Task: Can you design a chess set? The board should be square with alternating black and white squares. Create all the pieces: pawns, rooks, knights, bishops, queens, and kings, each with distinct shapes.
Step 3107:
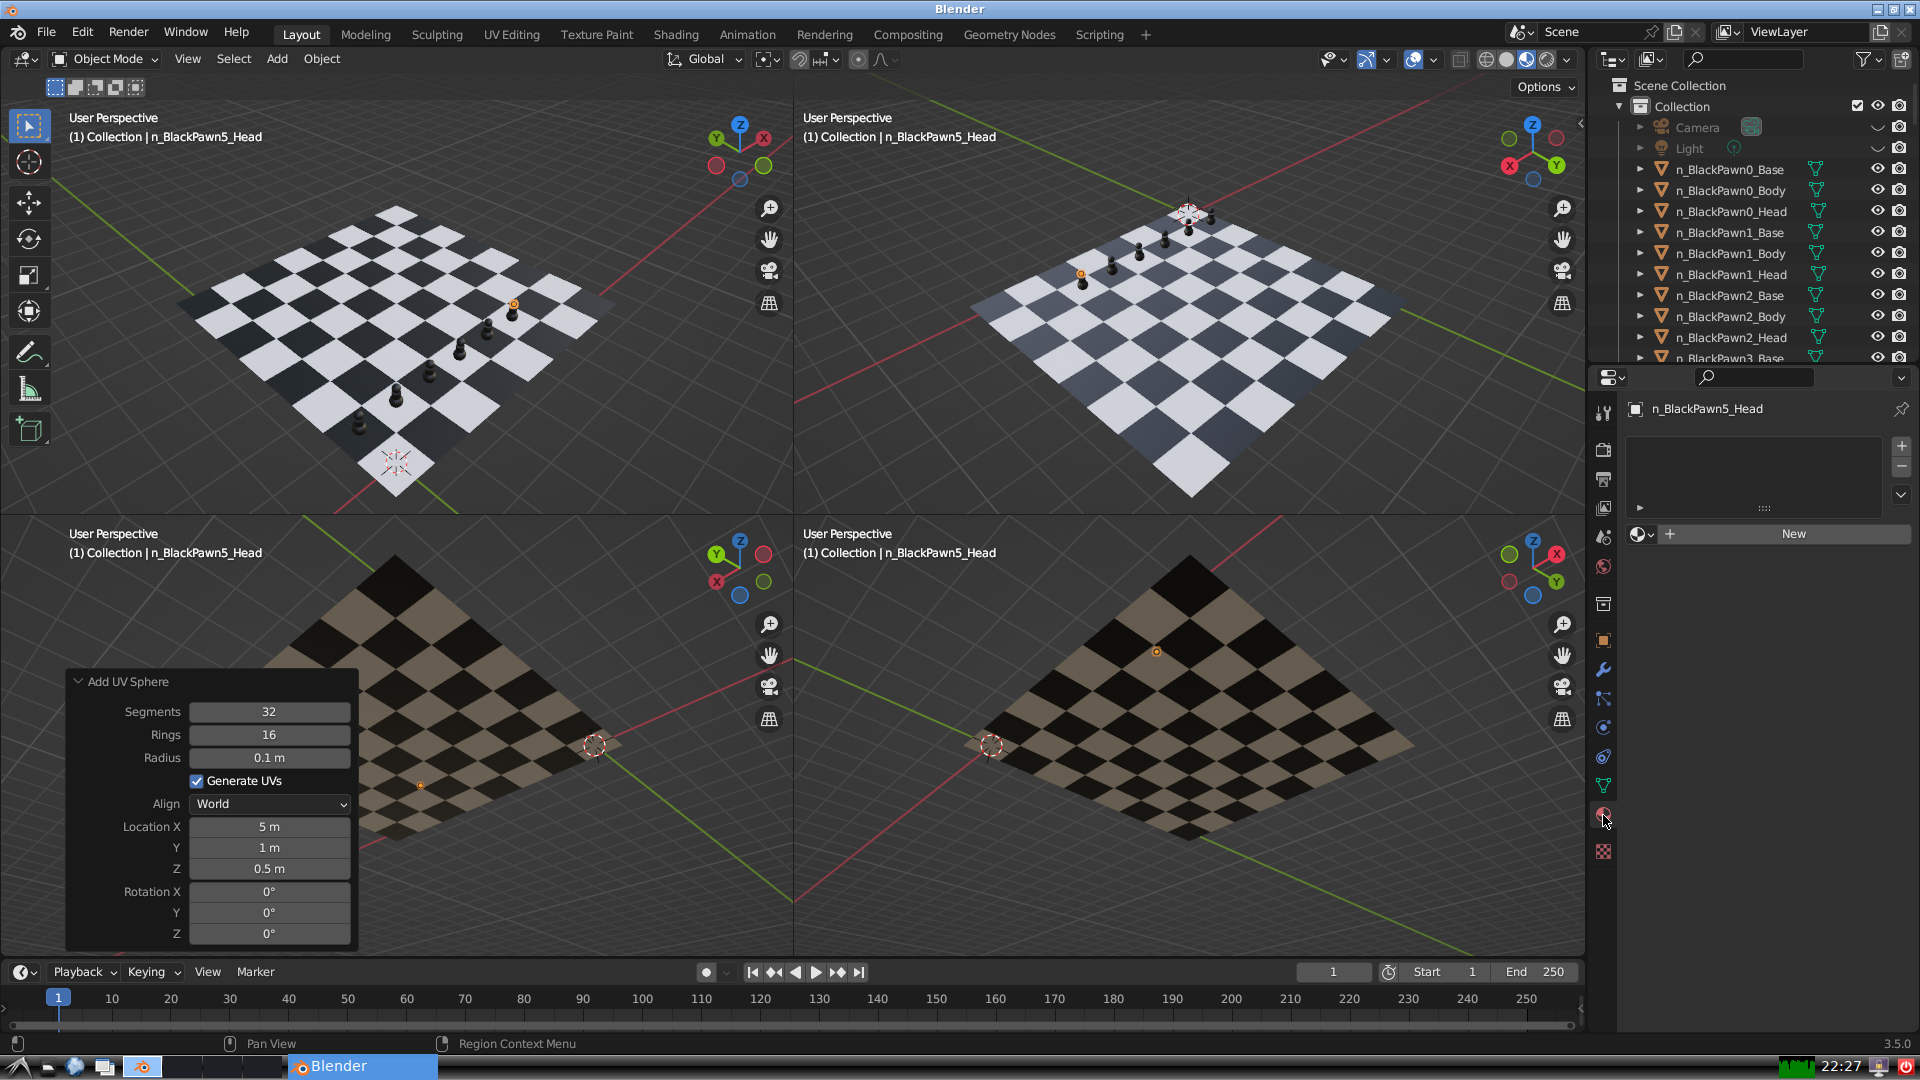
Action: {"mouse_move": [1636, 534]}